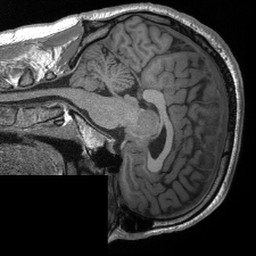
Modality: T1w
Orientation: sagittal
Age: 33
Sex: male